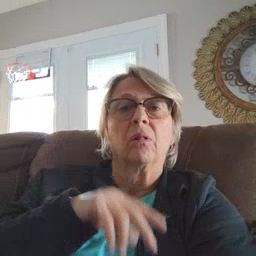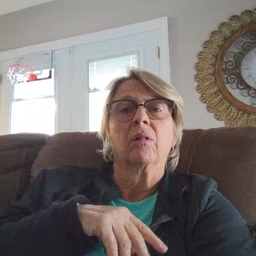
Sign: uncle